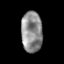
Tissue: prostate
Cell type: T cells
Senescence score: 0.3315
Nuclear area (px): 841
Mean DAPI intensity: 141.39